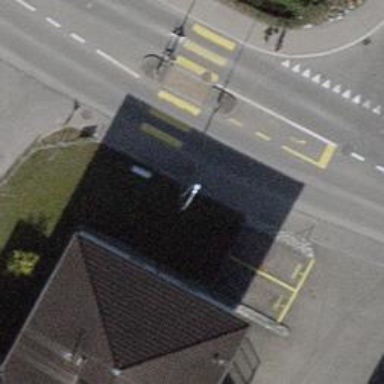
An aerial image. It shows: Pedestrian crossing with zebra markings on the footway.